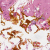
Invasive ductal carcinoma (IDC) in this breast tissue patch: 0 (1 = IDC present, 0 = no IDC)